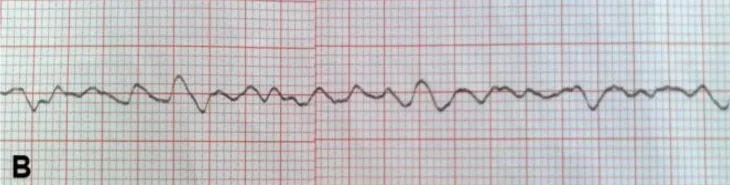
Ventricular fibrillation. 15 minutes later.
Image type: electrography (ekg)